Question: Here is the table

Cname = customer name,
MobileSl = Mobile serial number e.g customer's 1st mobile, 2nd mobile and so on,
Mname = Mobile name
Need a query in sql server to retrieve customer's latest mobile and also the mobile from which he upgraded.
e.g. Girish has upgraded from nokia to micromax.
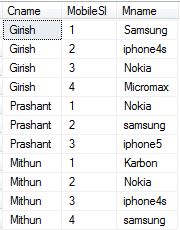
Answer: '''
WITH recentPhone as (
SELECT Cname, MAX(MobileSI) as recentSI
from RECORDS
GROUP BY Cname
)
SELECT
CASE WHEN earlier.Mname is null THEN
RECORDS.Cname + ' has just got their first mobile, a ' + RECORDS.Mname
ELSE
RECORDS.Cname + ' has upgraded from a ' + RECORDS.Mname + ' to a ' + earlier.Mname
END as results
FROM
RECORDS
INNER JOIN recentPhone ON RECORDS.Cname = recentPhone.Cname AND RECORDS.MobileSI = recentPhone.recentSI
LEFT JOIN RECORDS AS earlier ON RECORDS.Cname = earlier.Cname AND (RECORDS.MobileSI - 1) = earlier.MobileSI
'''
Query assumes your table name is RECORDS, please replace RECORDS with actual table name for this to work. This query finds the max MobileSI associated with a customer name(you should really use Customer IDs because name repetition is not the best unique identifier...). It then constrains RECORDS to return rows associated with that max ID. Then there is a left join to another instance of RECORDS to check if there is an earlier phone. There is a CASE statement in the main query to deal with a customer who has only purchased one phone thus far.
Have fun and be safe out there!